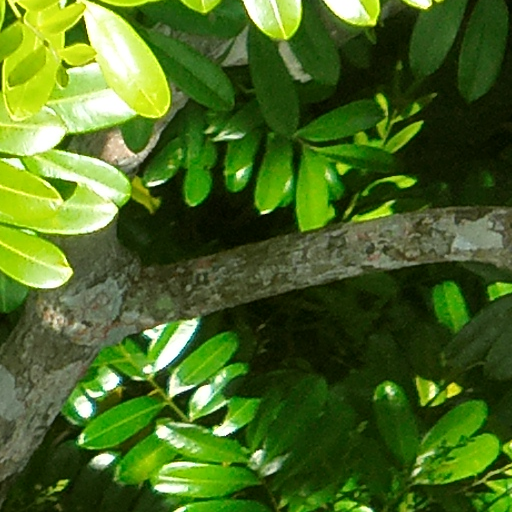
Species: Simarouba amara
GBIF accepted scientific name: Simarouba amara
Crown area (m\u00b2): 134.162